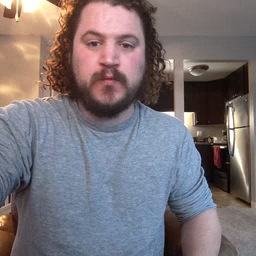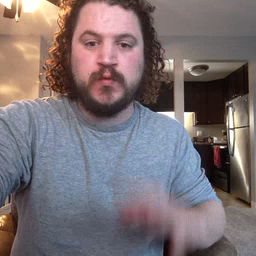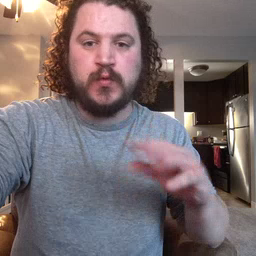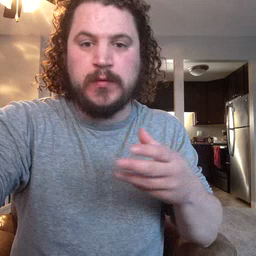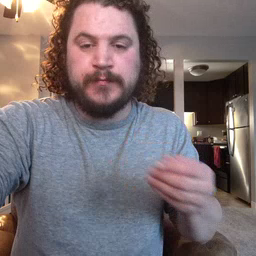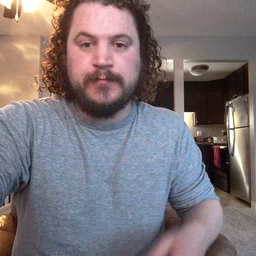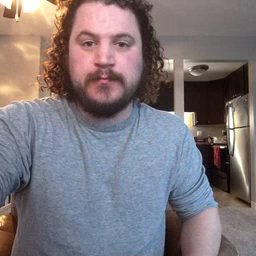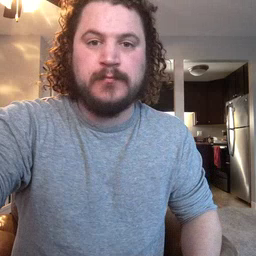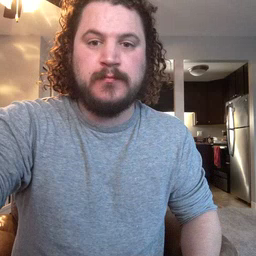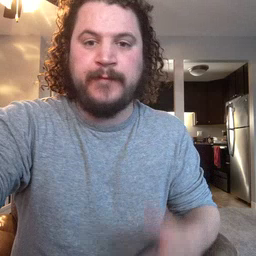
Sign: story